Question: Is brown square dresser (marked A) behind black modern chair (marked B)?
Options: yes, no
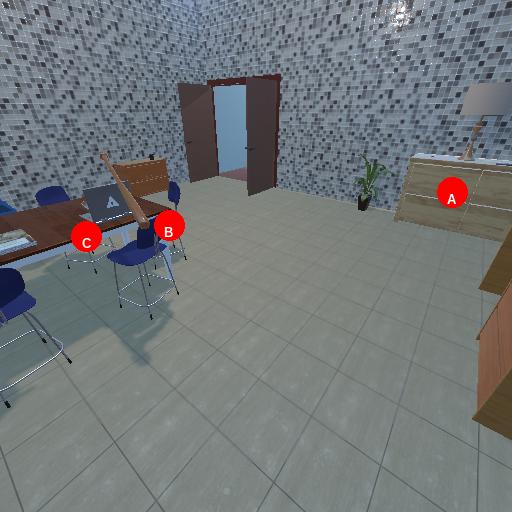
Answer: yes